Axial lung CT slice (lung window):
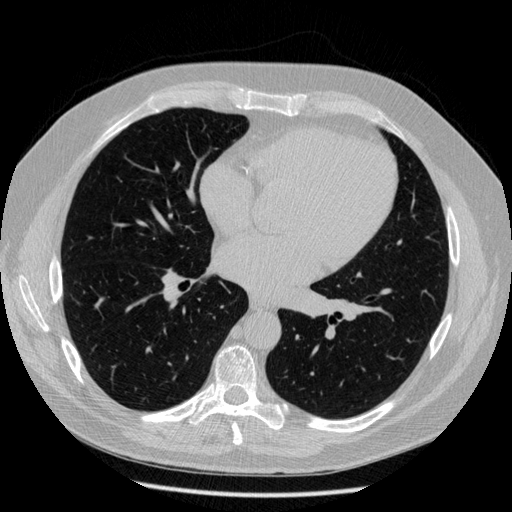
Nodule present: no